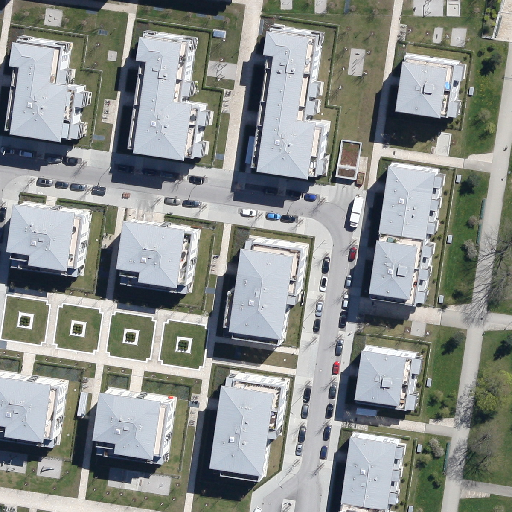
Referring expression: car driving on the road